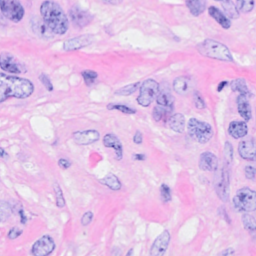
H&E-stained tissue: Breast